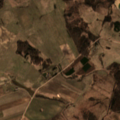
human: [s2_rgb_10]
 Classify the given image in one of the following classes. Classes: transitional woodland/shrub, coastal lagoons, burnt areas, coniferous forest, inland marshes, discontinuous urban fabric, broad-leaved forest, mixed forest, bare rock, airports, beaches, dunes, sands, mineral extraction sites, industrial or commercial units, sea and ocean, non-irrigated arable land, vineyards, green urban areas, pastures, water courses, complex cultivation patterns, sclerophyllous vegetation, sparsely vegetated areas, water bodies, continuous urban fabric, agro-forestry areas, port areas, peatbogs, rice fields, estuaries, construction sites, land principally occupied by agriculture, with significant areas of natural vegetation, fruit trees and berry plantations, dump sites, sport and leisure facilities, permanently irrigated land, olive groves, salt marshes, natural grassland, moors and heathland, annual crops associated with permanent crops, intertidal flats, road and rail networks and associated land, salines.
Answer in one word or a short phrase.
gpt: non-irrigated arable land, pastures, complex cultivation patterns, land principally occupied by agriculture, with significant areas of natural vegetation, broad-leaved forest